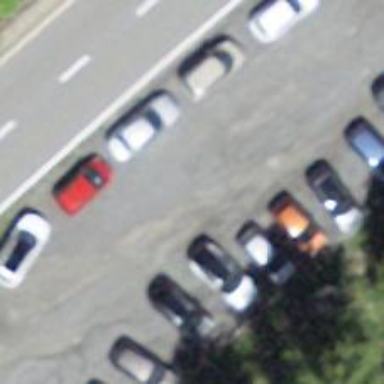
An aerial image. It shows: Parking aisle designated as service road.